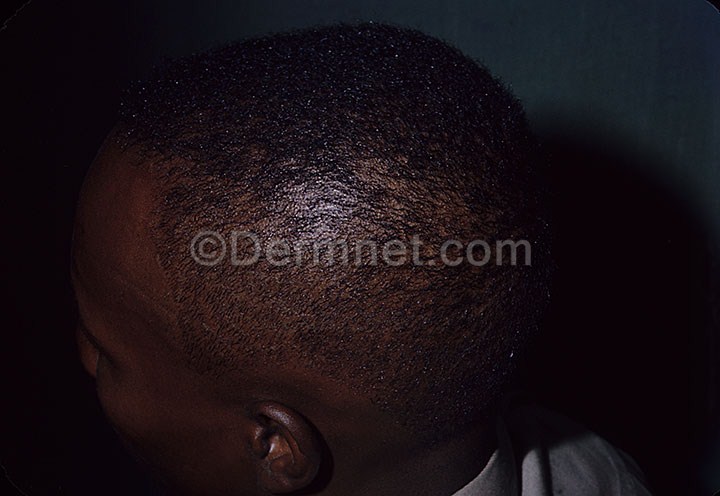
Disease: Herpes HPV and other STDs Photos